Group 1:
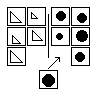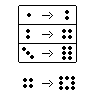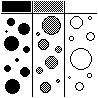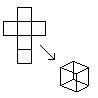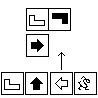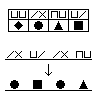
Group 2:
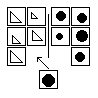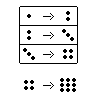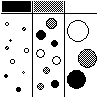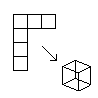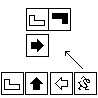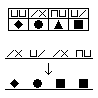
Rule separating the two groups: Correct vs. incorrect.
Concepts: belongs, categorization, true_false
Comments: "True" vs. "false."
Author: Jago Collins